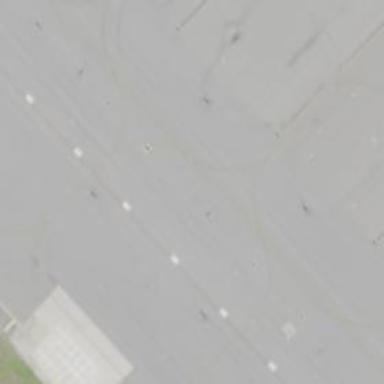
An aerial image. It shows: Image of taxiway at airport.